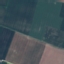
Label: AnnualCrop